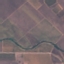
Land use / land cover: PermanentCrop